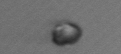
Label: Dinophyceae